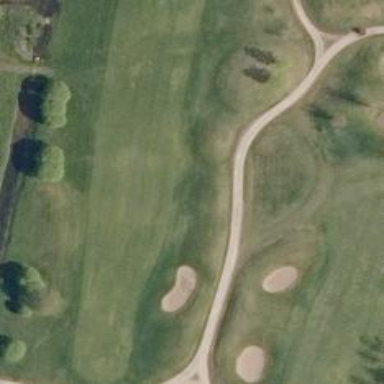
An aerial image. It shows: Service road designated as golf cart path.